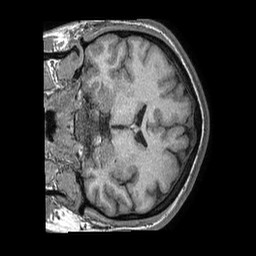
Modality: T1w
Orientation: coronal
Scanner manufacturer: philips
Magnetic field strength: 1.5 T
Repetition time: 0.007492 s
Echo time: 0.003409 s